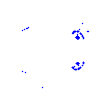
Particle: proton